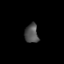
Tissue: prostate
Cell type: NK cells
Senescence score: 0.7086
Nuclear area (px): 255
Mean DAPI intensity: 81.388